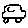
Label: car